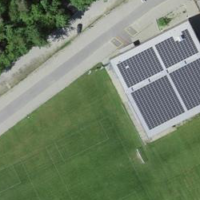
EUNIS habitat code: 53
Species observed at this site:
Stachys sylvatica